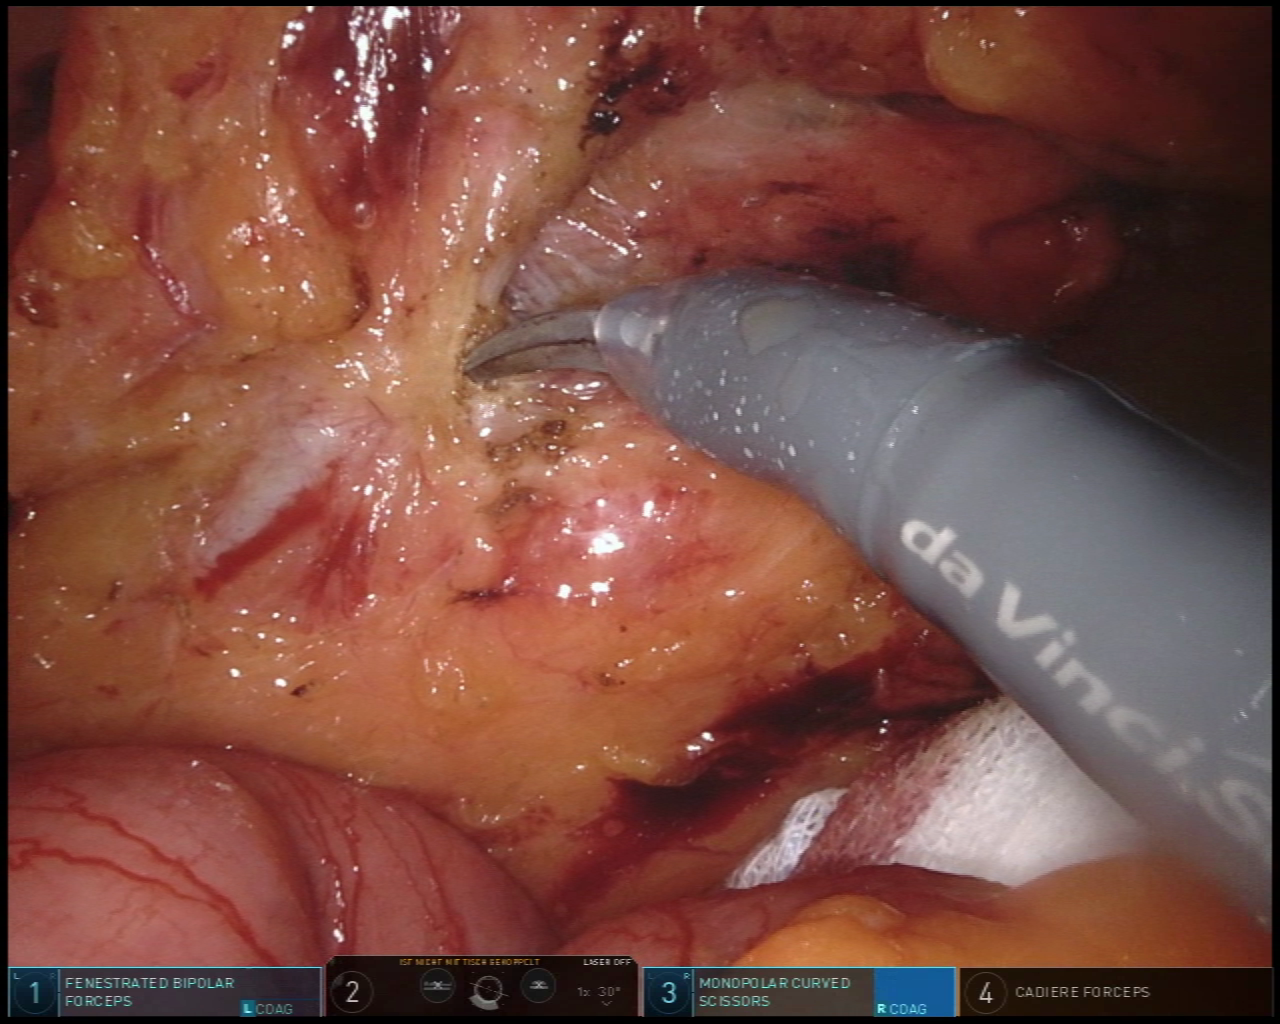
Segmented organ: inferior_mesenteric_artery
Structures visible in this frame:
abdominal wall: no
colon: no
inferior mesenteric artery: yes
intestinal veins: no
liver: no
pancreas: no
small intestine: yes
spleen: no
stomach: no
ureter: no
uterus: no
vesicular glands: no